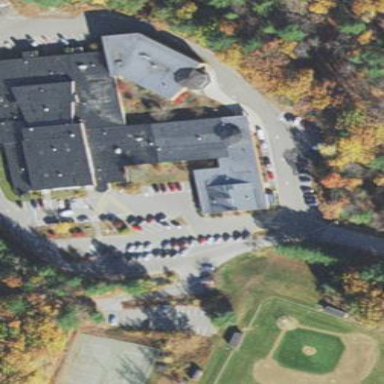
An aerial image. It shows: School building.